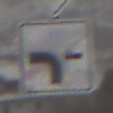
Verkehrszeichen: VerlaufVorfahrtsstrasse6
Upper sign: Vorfahrtsstrasse
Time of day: Midday
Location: Outdoor (Nature)
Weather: Overcast
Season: Winter
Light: Natural